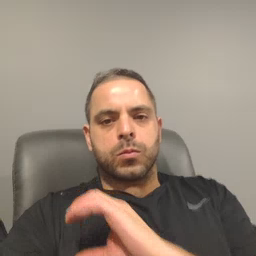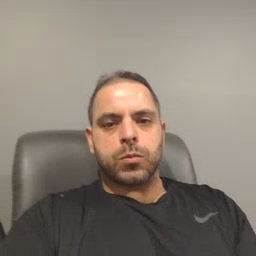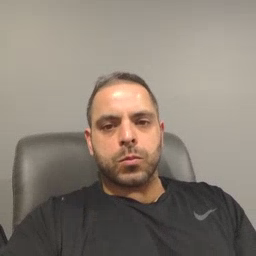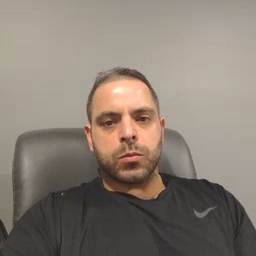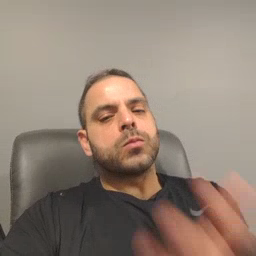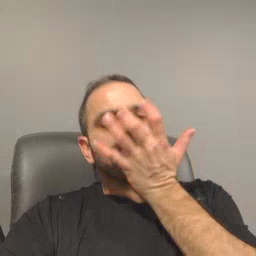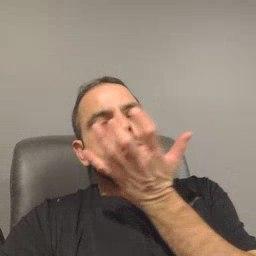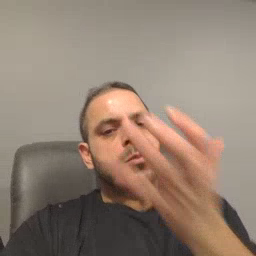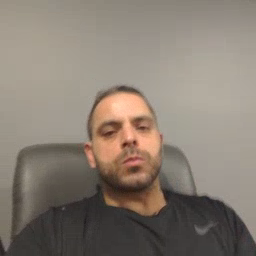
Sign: grass